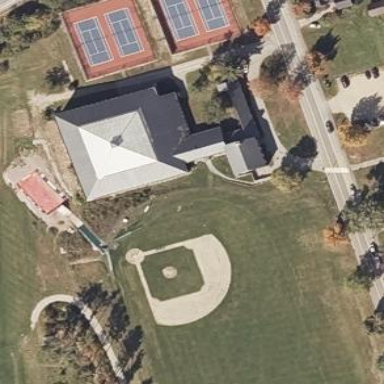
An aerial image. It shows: Sports center building.